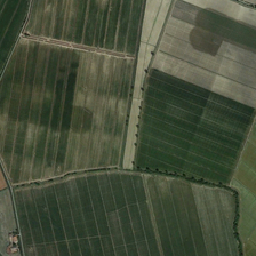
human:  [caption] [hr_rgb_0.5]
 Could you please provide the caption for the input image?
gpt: A house is built next to the field.

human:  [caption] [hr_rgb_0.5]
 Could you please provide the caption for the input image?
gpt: Some green spaces are planted with trees.

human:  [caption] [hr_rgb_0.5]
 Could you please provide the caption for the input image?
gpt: Trees are planted in the green field.

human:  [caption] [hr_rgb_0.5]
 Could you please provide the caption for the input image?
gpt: The house is built next to the field.

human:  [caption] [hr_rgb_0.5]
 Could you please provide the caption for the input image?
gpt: Some green fields are planted with trees.